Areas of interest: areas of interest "Tennis Court"
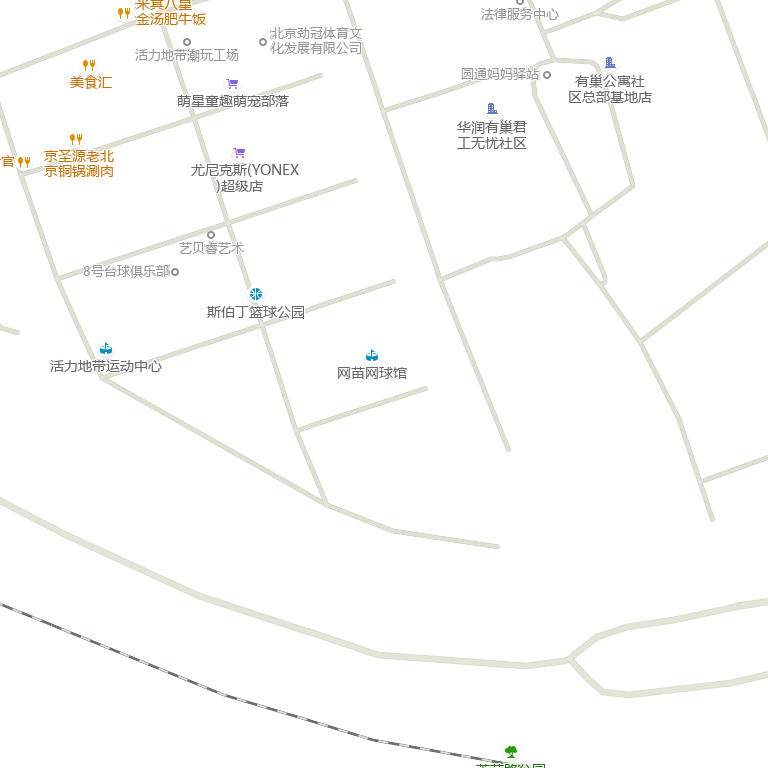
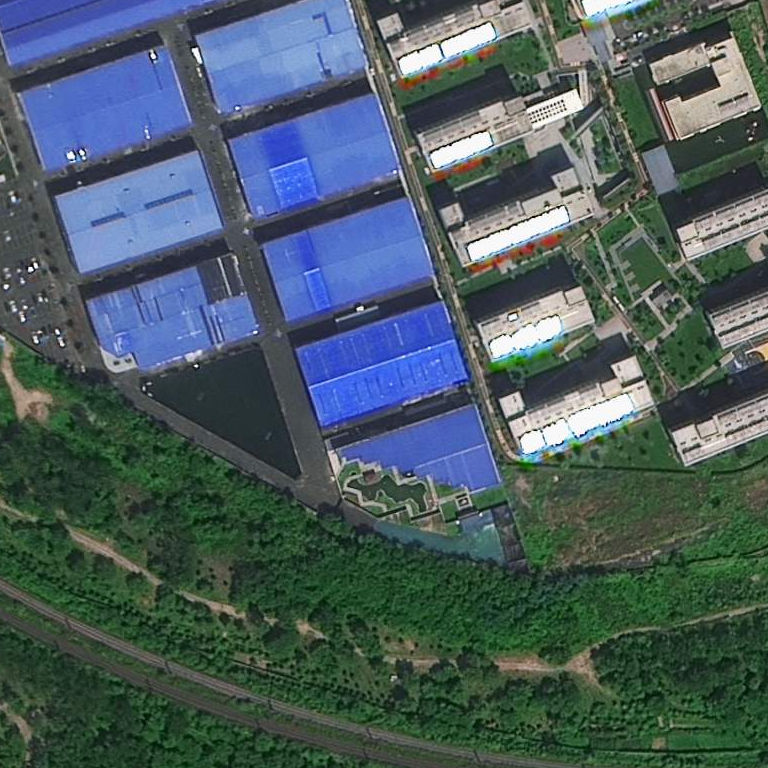